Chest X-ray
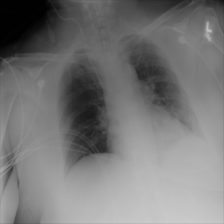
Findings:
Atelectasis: negative
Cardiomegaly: negative
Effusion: negative
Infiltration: negative
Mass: negative
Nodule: negative
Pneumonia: negative
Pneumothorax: negative
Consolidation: negative
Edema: negative
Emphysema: negative
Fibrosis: negative
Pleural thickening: negative
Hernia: negative